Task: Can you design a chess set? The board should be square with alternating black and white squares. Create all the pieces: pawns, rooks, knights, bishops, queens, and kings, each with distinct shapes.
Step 3190:
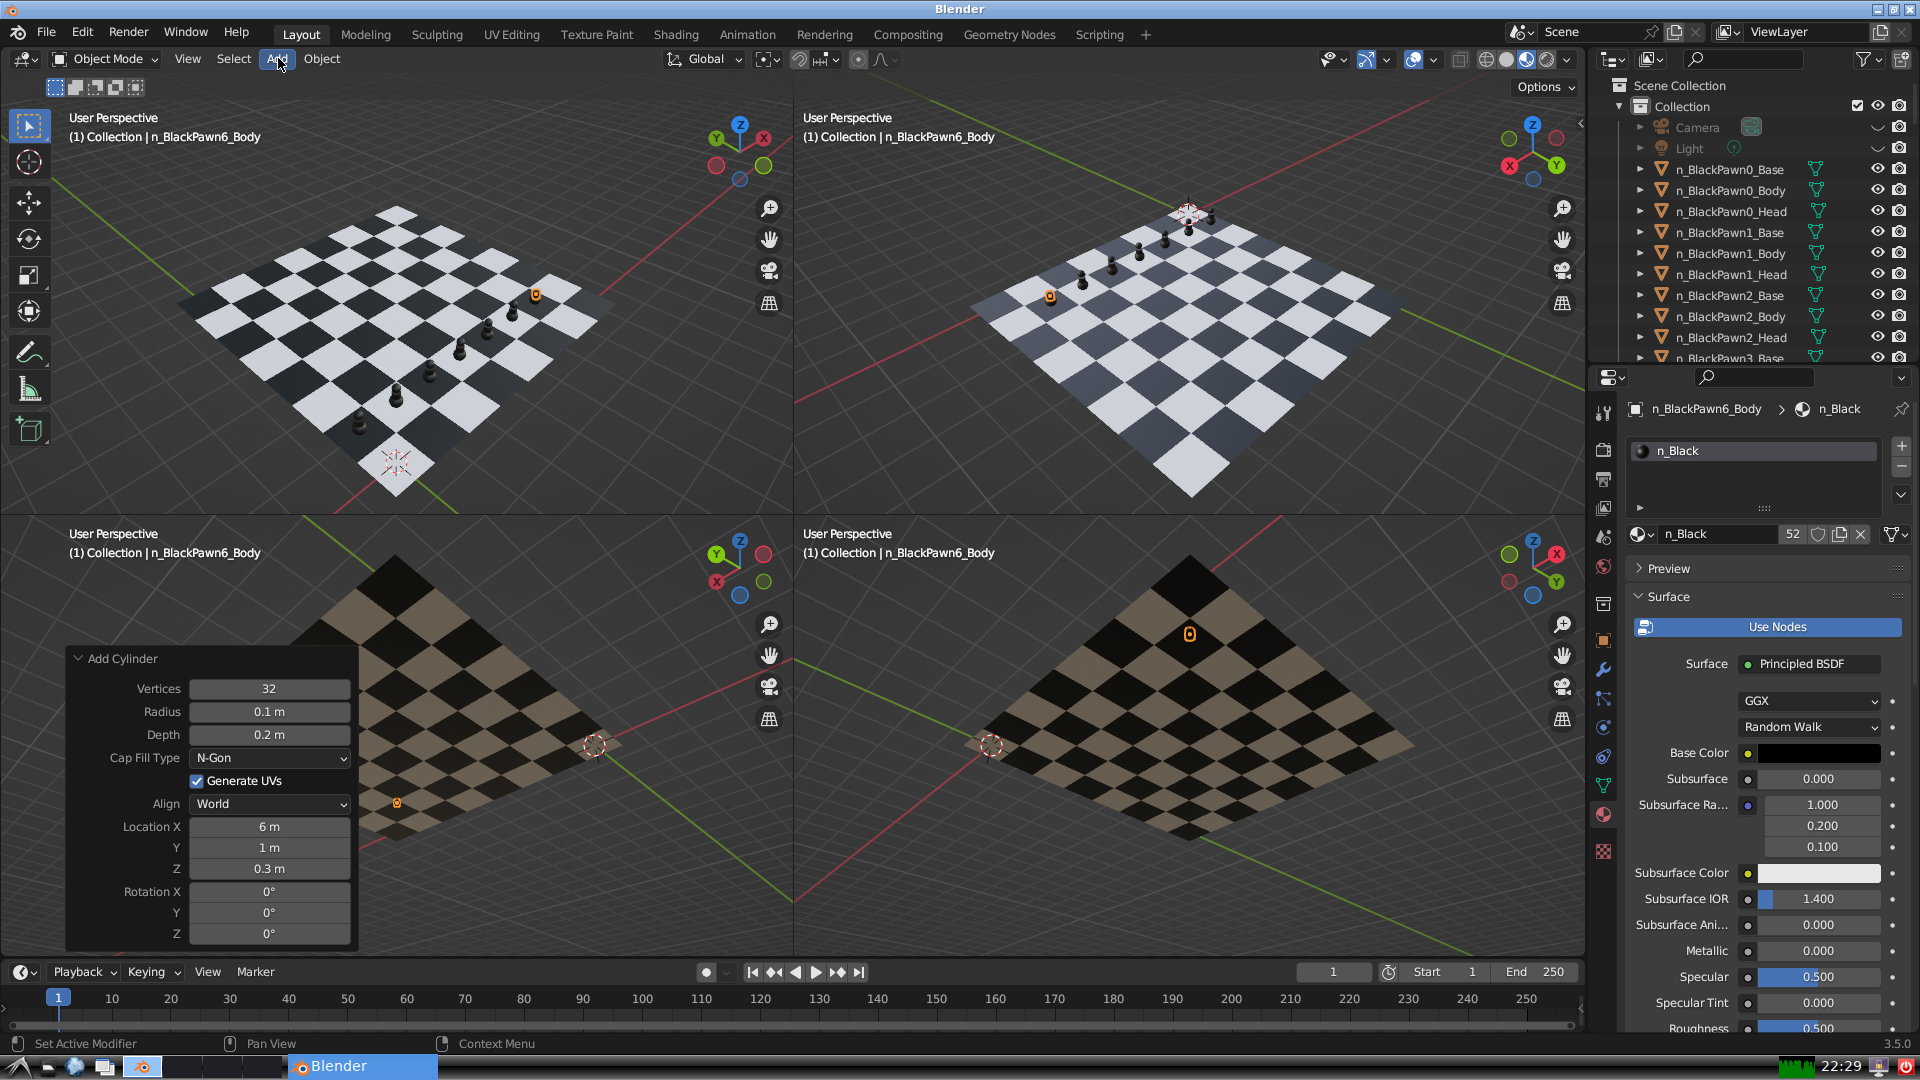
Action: click: no